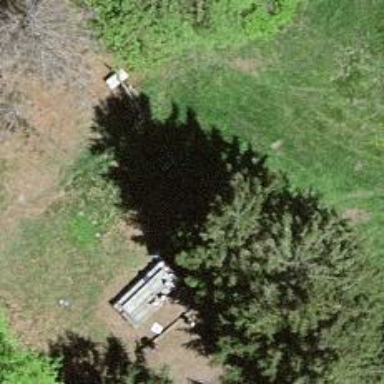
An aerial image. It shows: Barbecue facility.